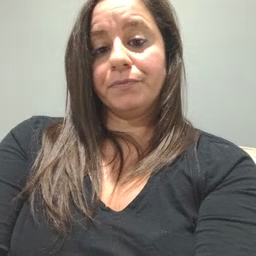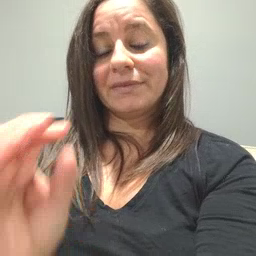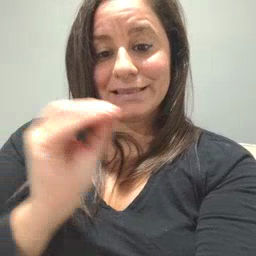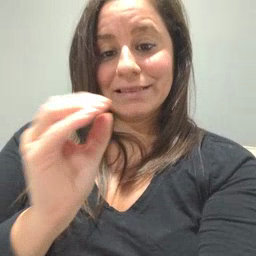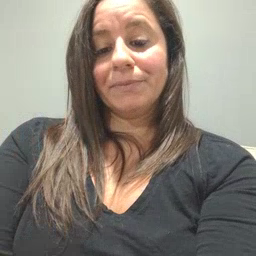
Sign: kiss